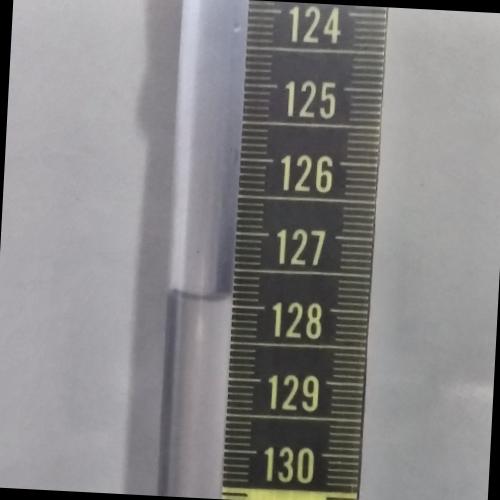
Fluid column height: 127.9 cm